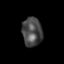
Tissue: lung
Cell type: T cells
Senescence score: 0.2181
Nuclear area (px): 568
Mean DAPI intensity: 75.178